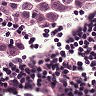
Metastatic tissue present: yes